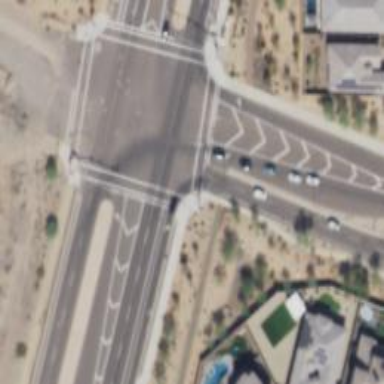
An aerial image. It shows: Solid stop line on the road marking.